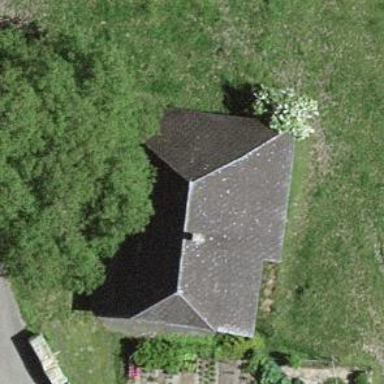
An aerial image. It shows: Shed.